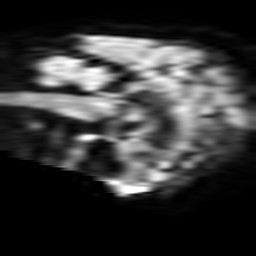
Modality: TRACE
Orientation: sagittal
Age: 62
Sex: female
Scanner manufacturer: philips
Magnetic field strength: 3 T
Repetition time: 3.08 s
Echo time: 0.076 s